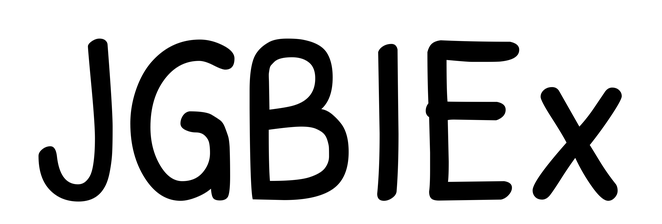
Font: PatrickHand-Regular